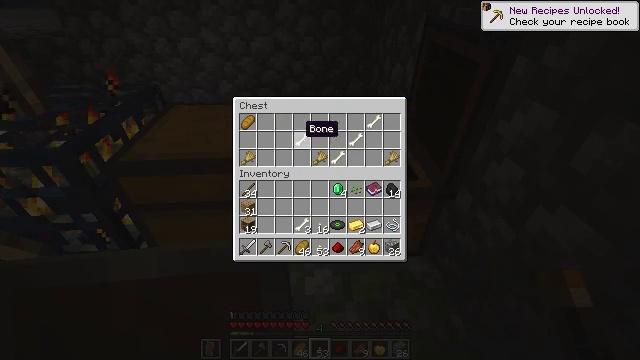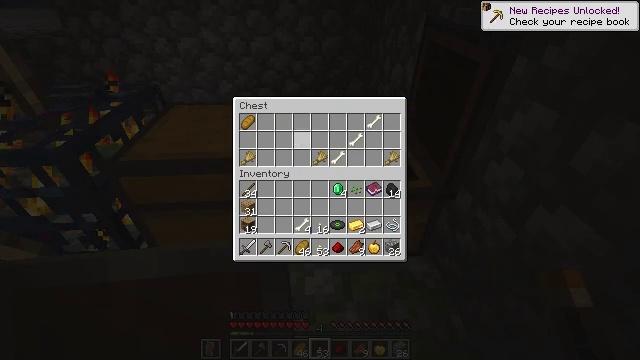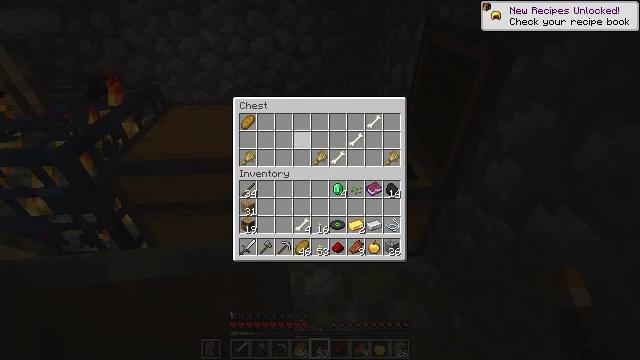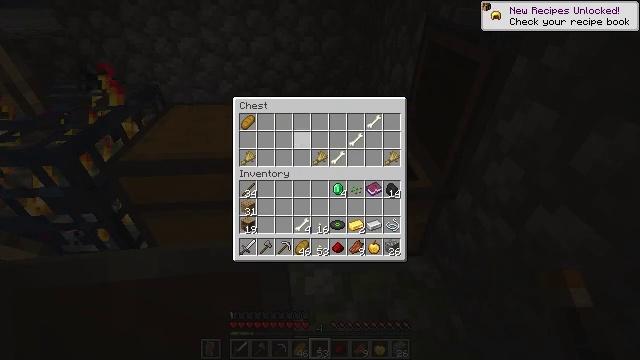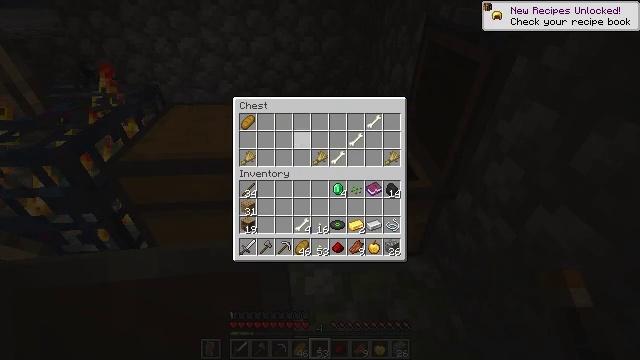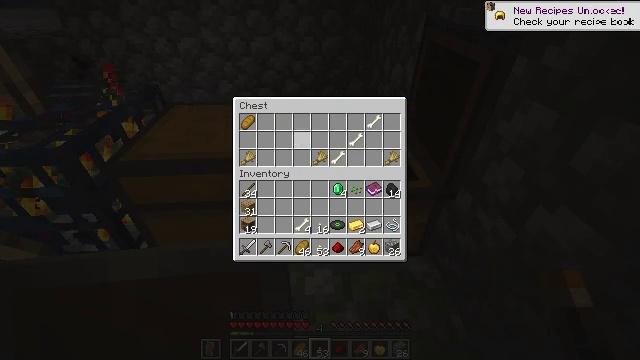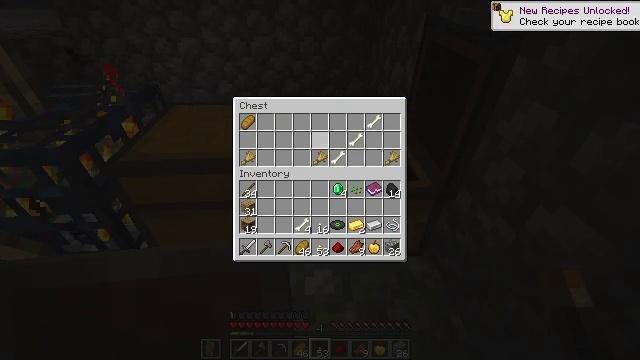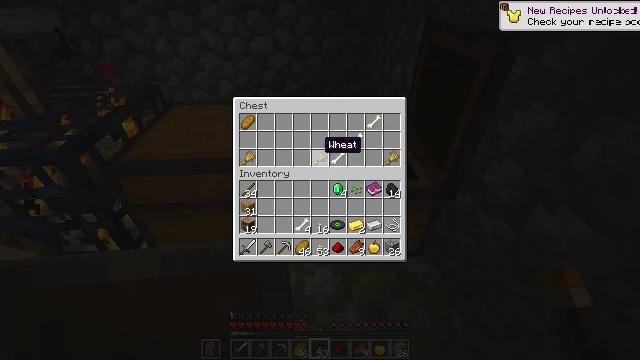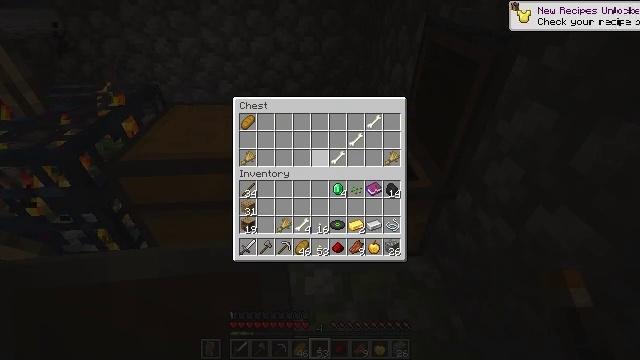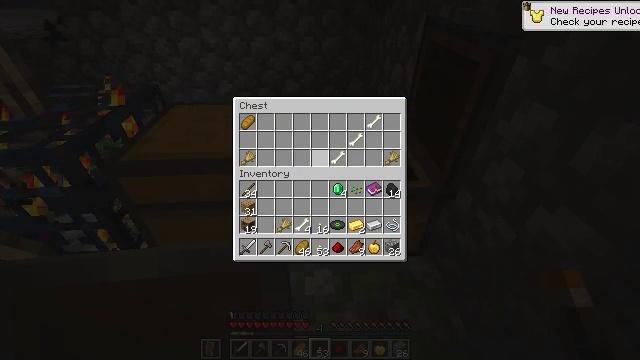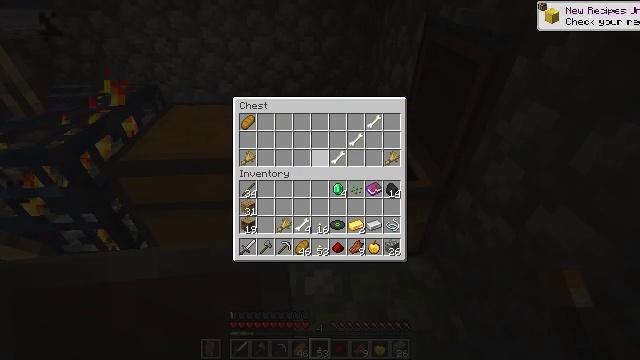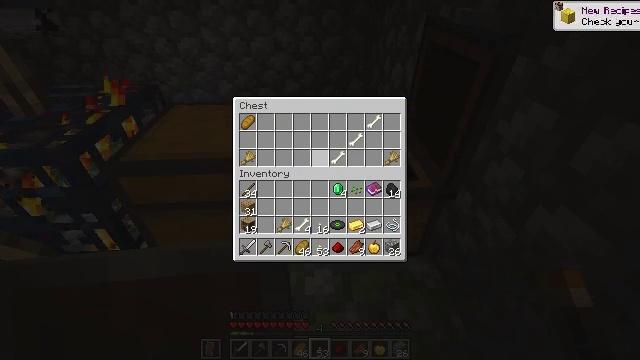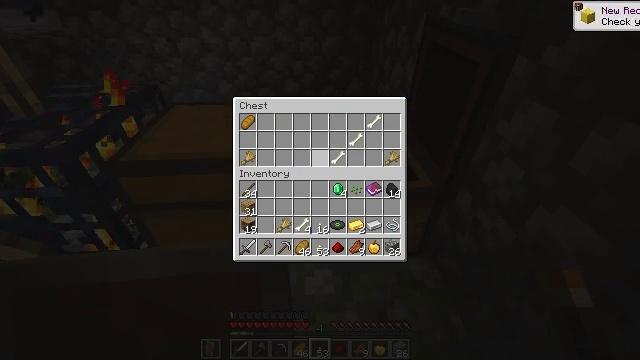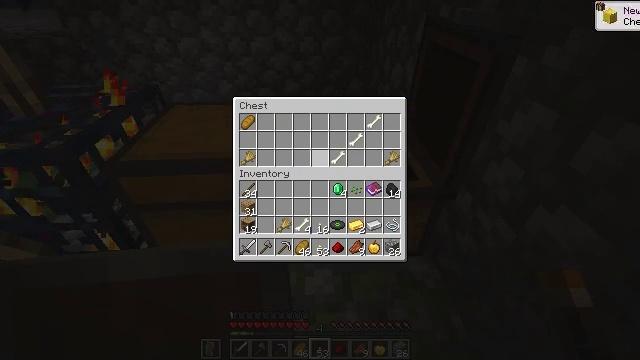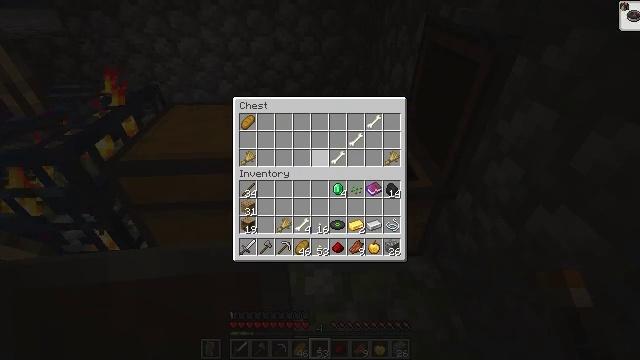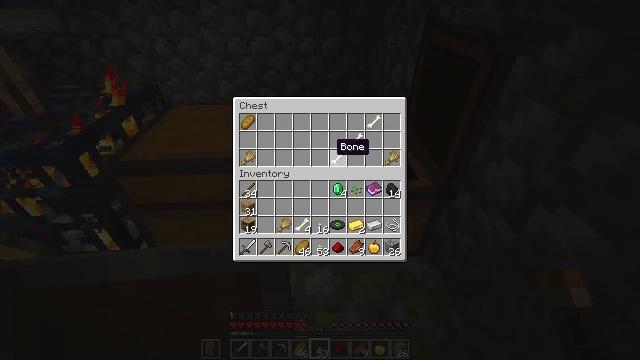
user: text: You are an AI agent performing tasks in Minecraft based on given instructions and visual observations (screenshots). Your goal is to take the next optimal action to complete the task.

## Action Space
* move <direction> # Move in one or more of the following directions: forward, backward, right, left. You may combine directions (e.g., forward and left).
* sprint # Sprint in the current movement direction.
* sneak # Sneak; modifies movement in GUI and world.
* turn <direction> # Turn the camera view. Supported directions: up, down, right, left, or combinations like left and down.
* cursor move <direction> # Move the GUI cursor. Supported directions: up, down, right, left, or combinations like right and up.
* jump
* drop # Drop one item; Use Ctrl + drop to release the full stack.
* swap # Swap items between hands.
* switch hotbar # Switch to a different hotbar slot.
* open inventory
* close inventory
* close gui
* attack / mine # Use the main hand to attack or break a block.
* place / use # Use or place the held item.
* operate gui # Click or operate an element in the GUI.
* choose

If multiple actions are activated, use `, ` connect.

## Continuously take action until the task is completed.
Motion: motion action
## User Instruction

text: Break the chest to retrieve items inside.
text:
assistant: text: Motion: sneak, operate gui
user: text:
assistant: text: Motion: sneak, operate gui
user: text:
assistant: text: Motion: sneak, operate gui
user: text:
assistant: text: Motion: sneak
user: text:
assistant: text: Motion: sneak, operate gui
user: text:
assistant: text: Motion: sneak, operate gui
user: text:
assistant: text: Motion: sneak, cursor move down
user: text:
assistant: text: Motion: sneak, operate gui
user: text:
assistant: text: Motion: sneak, operate gui
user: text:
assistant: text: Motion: sneak
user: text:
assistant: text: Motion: sneak, operate gui
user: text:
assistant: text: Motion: sneak, operate gui
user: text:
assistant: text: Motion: sneak
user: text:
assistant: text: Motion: sneak, operate gui
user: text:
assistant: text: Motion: sneak, operate gui
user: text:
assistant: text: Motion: sneak, operate gui
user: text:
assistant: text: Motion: sneak, operate gui
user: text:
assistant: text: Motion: sneak, operate gui
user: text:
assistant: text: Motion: sneak, operate gui
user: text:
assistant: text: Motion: sneak, cursor move right and up, operate gui
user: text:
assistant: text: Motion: sneak
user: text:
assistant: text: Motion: sneak
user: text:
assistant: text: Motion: sneak
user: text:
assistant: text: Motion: sneak, operate gui
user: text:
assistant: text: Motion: sneak, operate gui
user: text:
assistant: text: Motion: sneak, operate gui
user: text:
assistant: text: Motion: sneak, operate gui
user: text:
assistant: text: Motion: sneak, operate gui
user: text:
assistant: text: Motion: sneak, operate gui
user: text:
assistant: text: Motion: sneak, cursor move right and up, operate gui